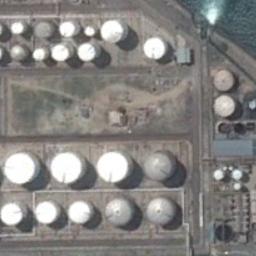
Label: storage tanks